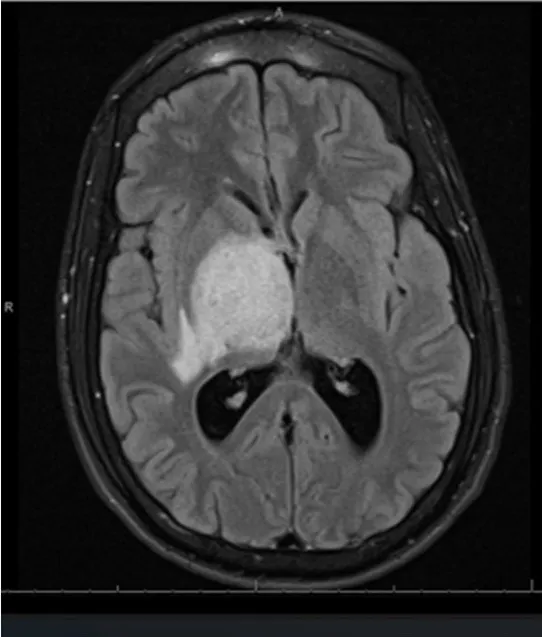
Axial view MR imaging (T2 FLAIR). The image shows a heterogeneous region centered in the right thalamus/gangliocapsular region, involving the entire right basal ganglia, including the putamen, globus pallidus, caudate, and the posterior limb of the internal capsule as well as the posterior aspect of the external capsule. There is a 1-cm right-to-left midline shift and compression of the lateral ventricles and the third ventricle with subsequent mild dilatation of the lateral ventricles concerning obstructive hydrocephalus.
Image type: radiology (mri)